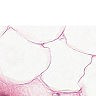
Metastatic tissue present: no